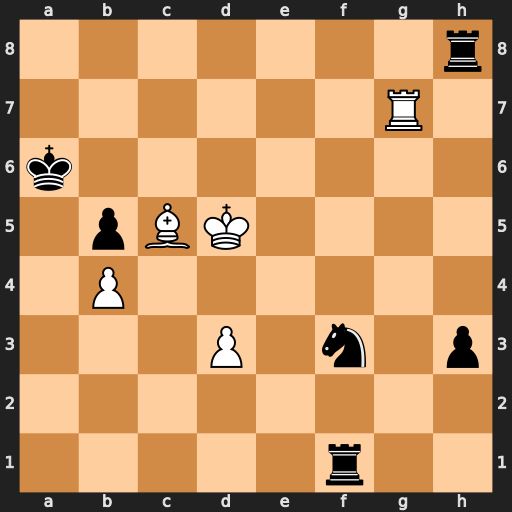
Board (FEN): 7r/6R1/k7/1pBK4/1P6/3P1n1p/8/5r2
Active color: w
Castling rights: -
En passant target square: -
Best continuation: Ra7#